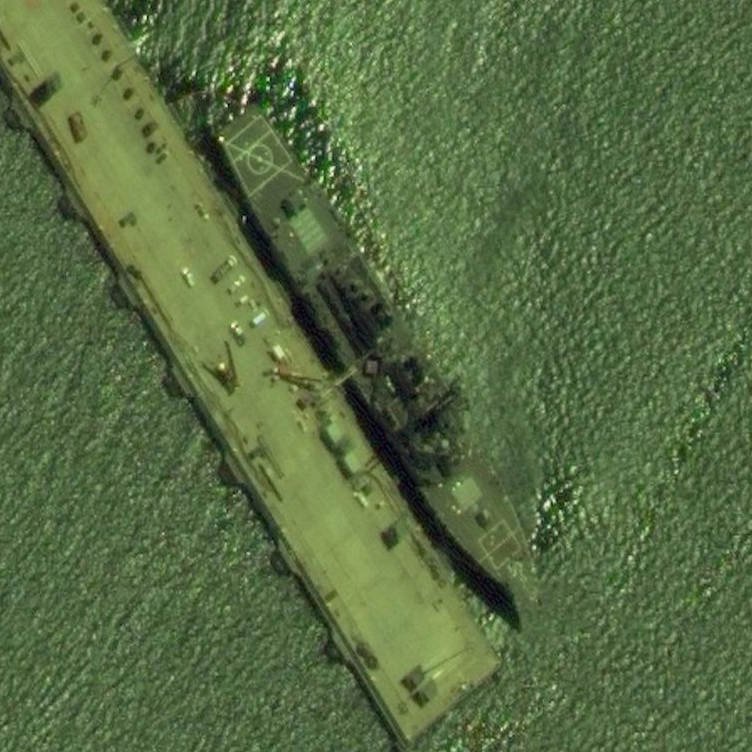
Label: destroyer